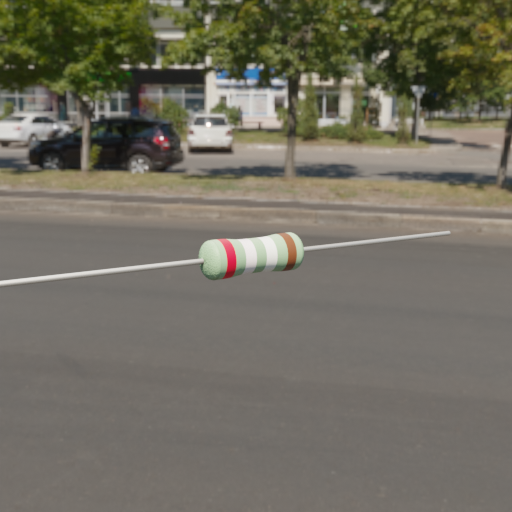
Resistor colour bands (in order): red, white, white, brown